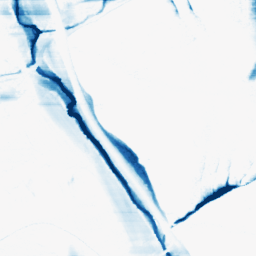
Category: morphological
Decomposition family: morphological_rect
Decomposition parameters: operation: closing
width: 50
height: 3
Upsampling method: cubic_mitchell
Upsampling parameters: scale: 2
Upsampling scale: 2